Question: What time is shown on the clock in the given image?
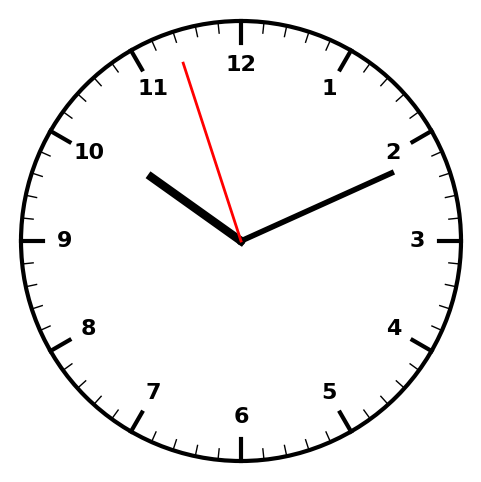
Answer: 10:10:57